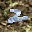
Label: 2